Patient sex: M
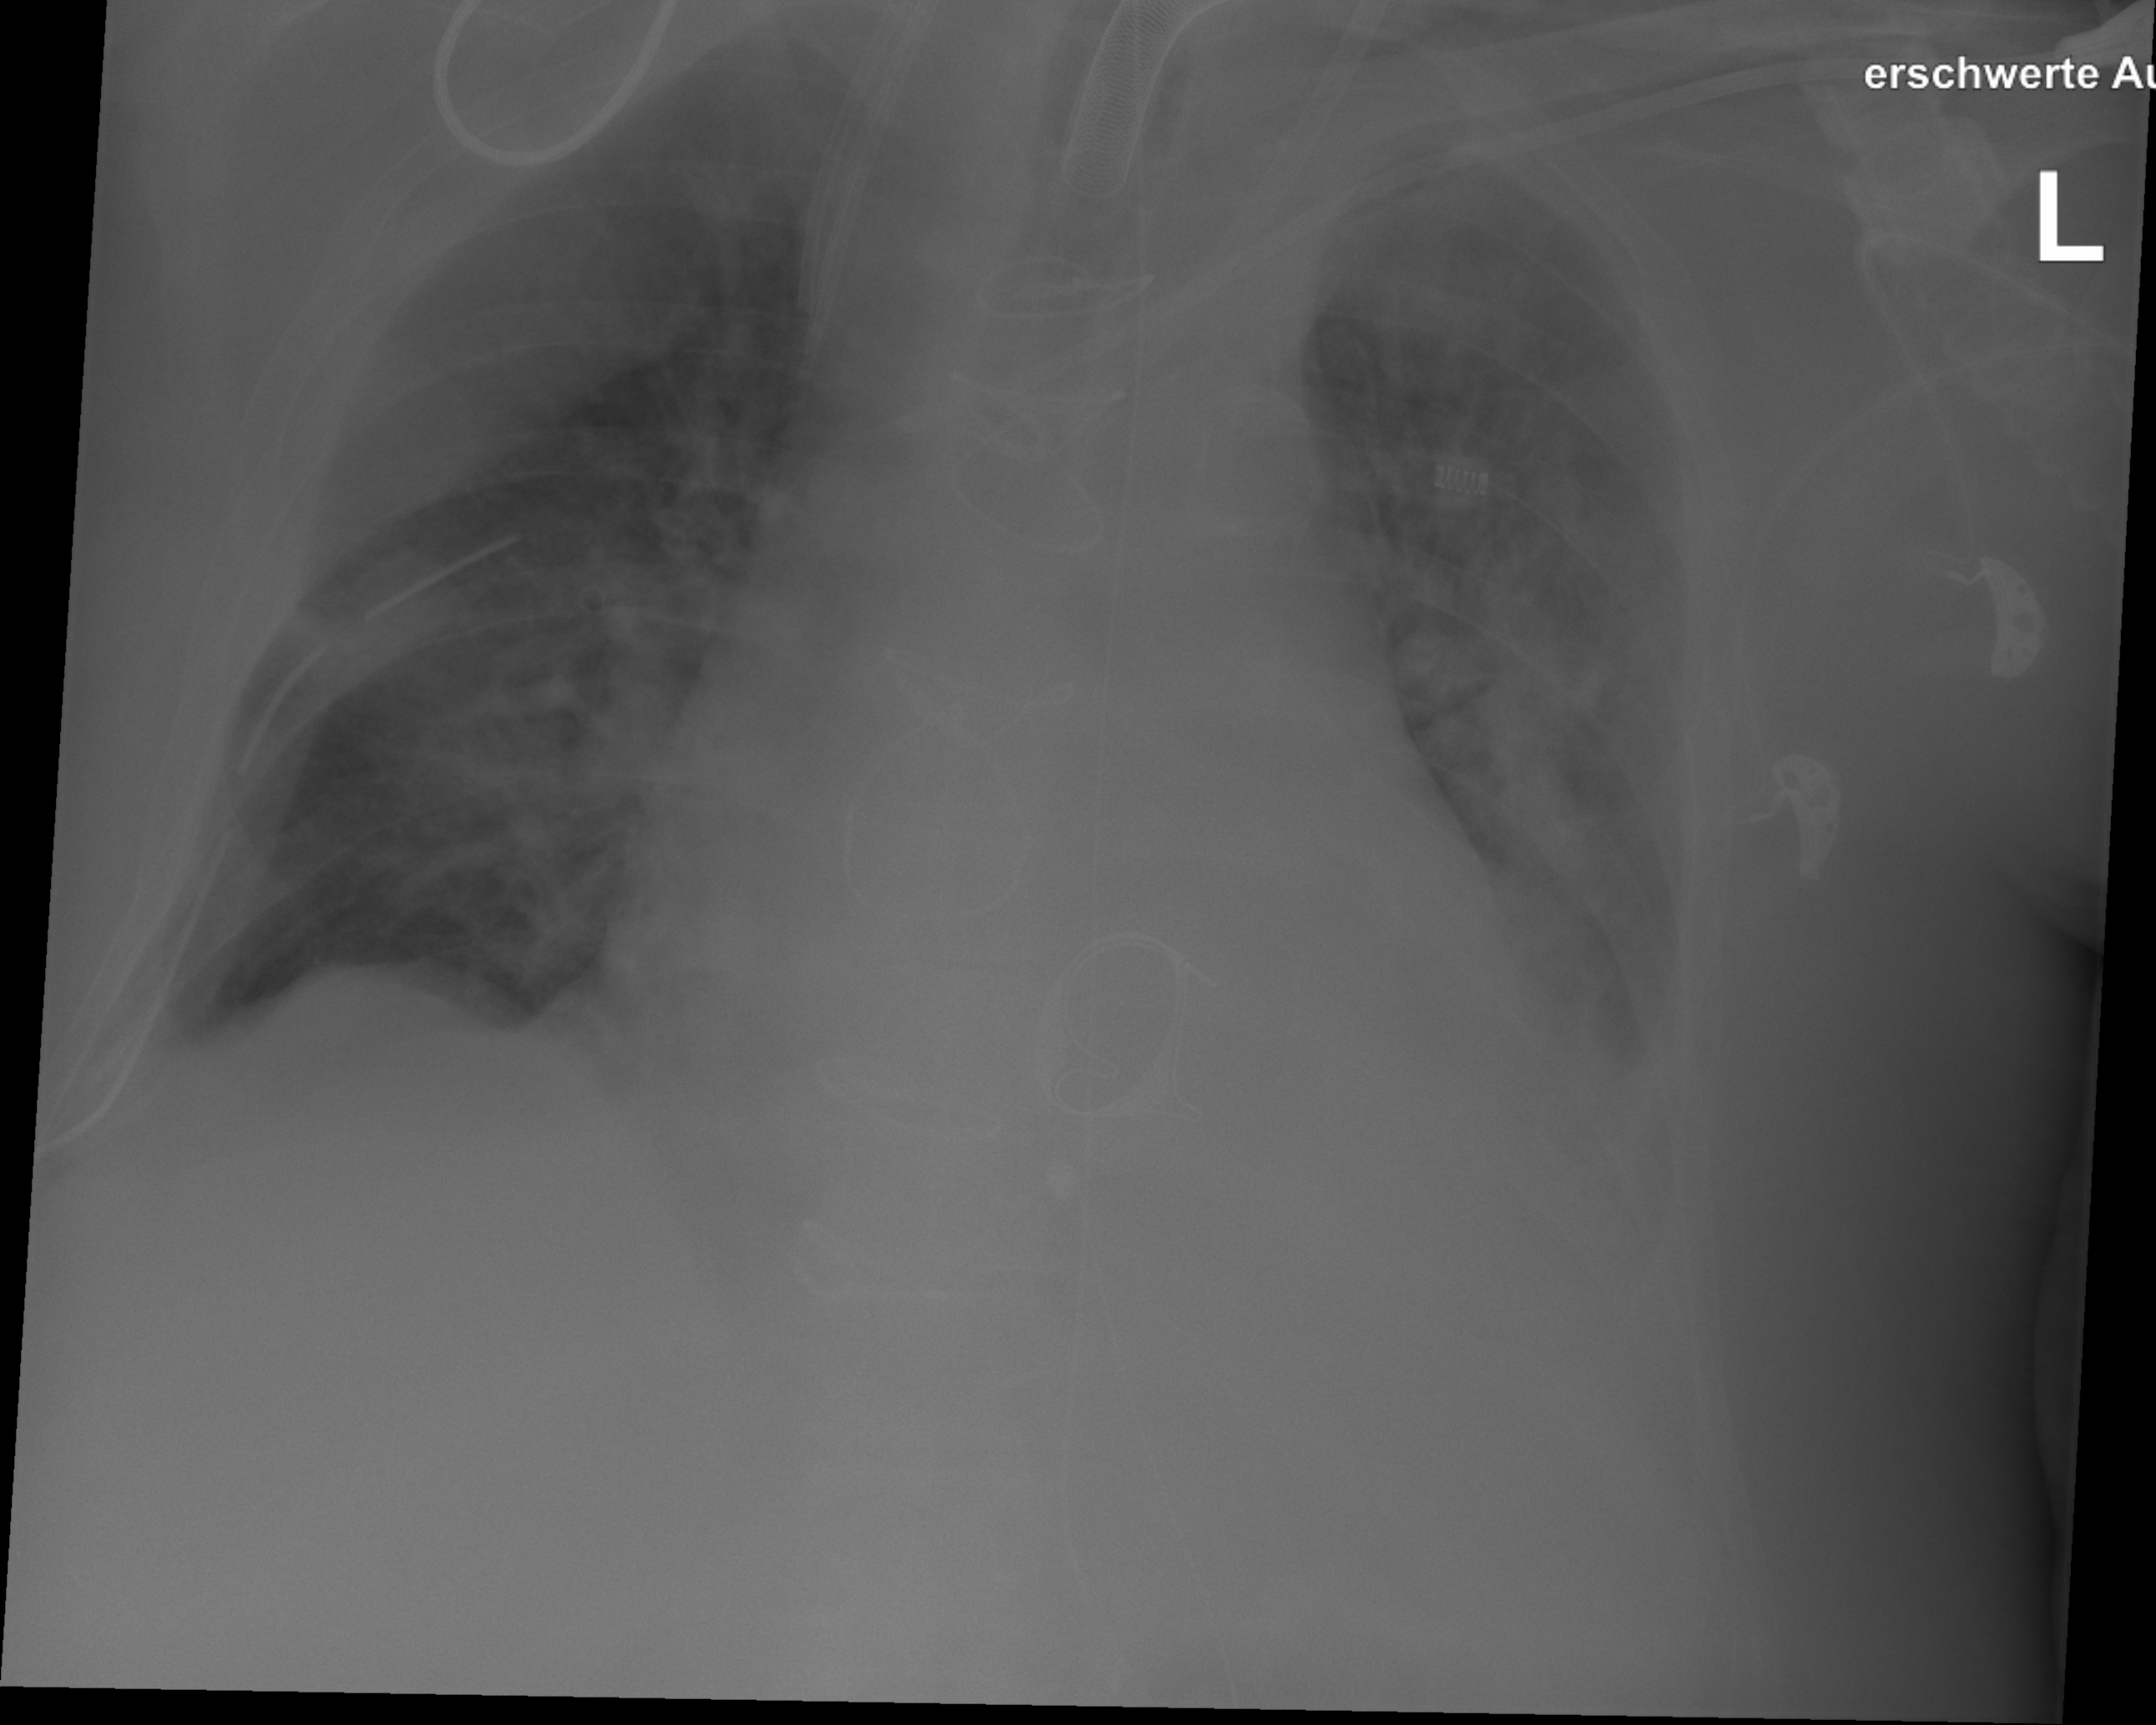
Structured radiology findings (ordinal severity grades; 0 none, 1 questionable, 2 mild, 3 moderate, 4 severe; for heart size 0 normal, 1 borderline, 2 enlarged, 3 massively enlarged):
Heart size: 2
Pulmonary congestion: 2
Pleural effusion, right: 2
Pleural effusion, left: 3
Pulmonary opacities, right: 3
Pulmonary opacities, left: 3
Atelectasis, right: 2
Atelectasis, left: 2